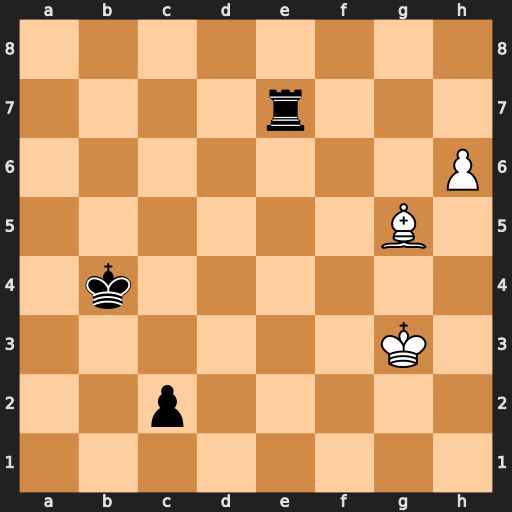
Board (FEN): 8/4r3/7P/6B1/1k6/6K1/2p5/8
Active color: w
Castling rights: -
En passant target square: -
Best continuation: Bxe7+ Kb3 Bg5 c1=Q Bxc1